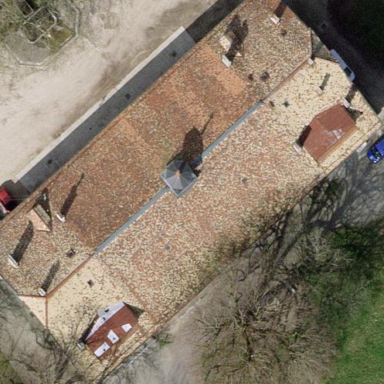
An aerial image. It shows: Farm building with half-hipped roof shape.